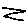
Label: zigzag